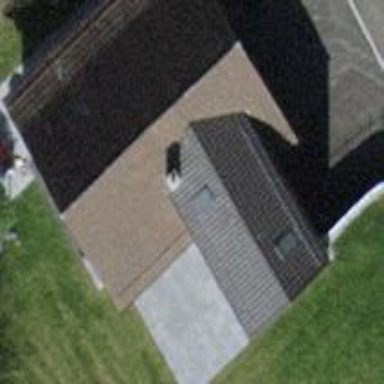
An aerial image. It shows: Building with tiled roof.